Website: ulta-beauty
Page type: account-dashboard
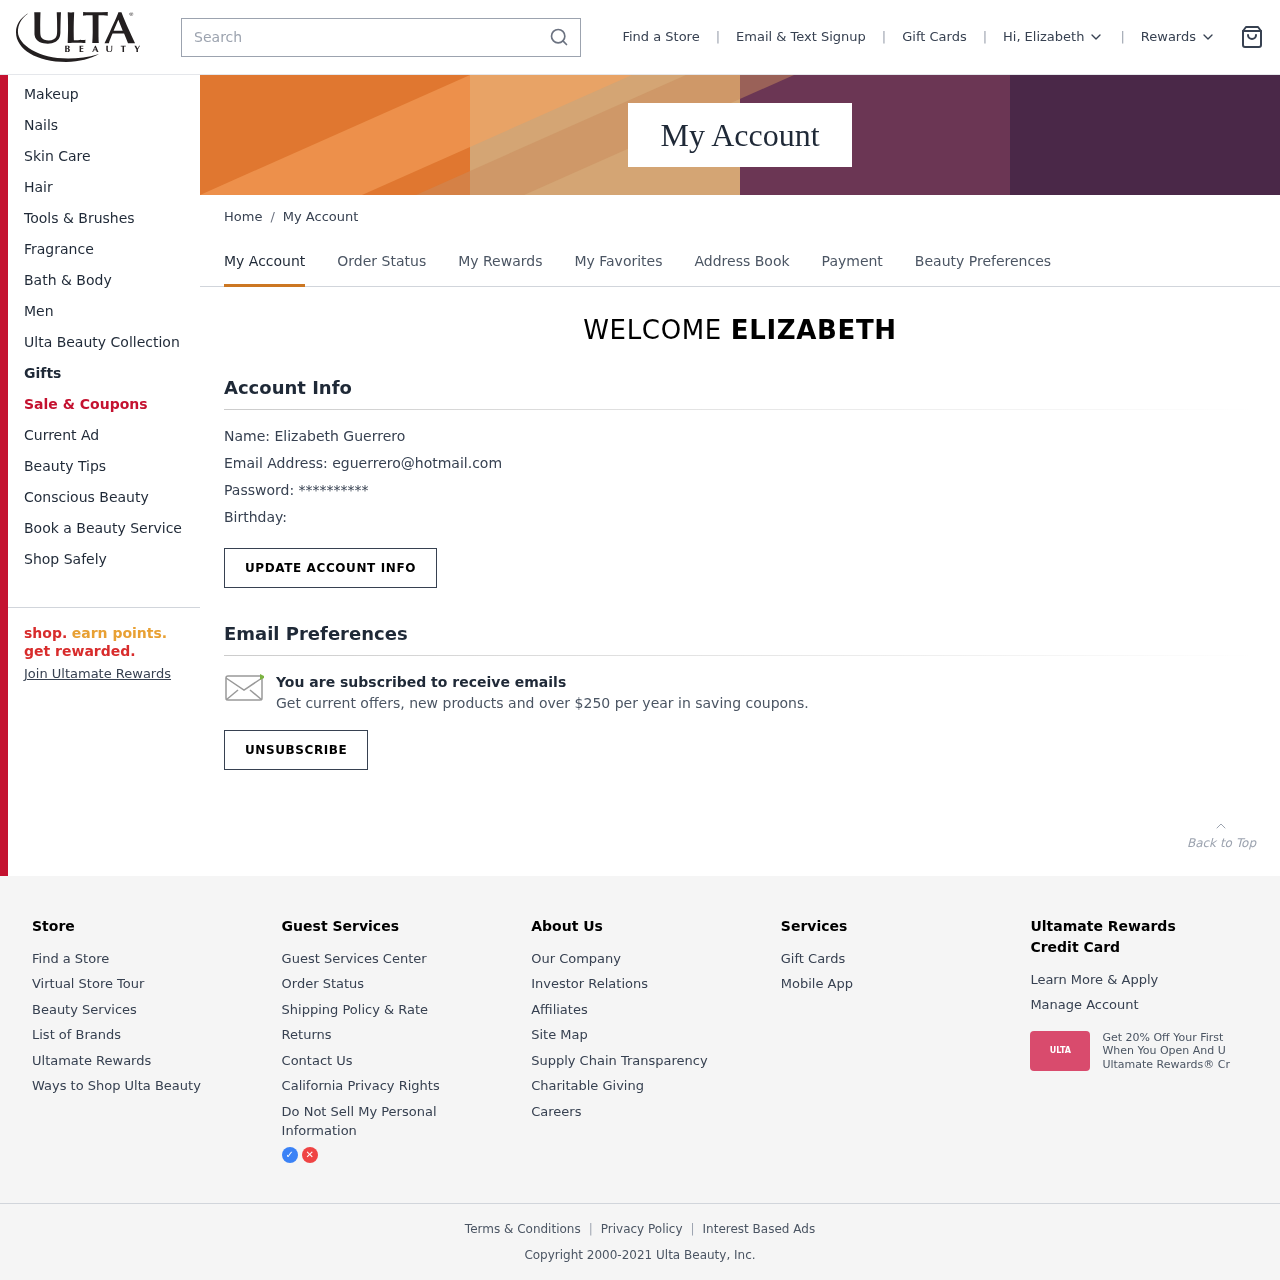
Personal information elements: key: PII_EMAIL
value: eguerrero@hotmail.com
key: PII_FIRSTNAME
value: Elizabeth
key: PII_FIRSTNAME
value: ELIZABETH
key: PII_FULLNAME
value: Elizabeth Guerrero
Search elements: key: HEADER_SEARCH
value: Search